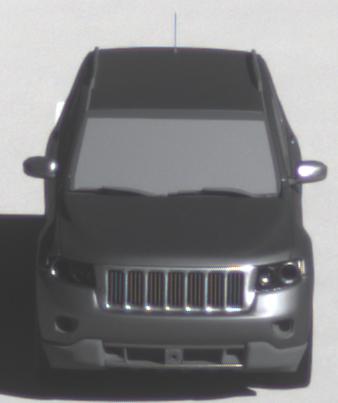
Make: Jeep
Model: Grand Cherokee
Detailed model: WK2
Model produced from: 2010
Model produced until: 2021
Doors: 5
Color: gray
Road condition: dry road
Daytime: morning or afternoon
Contrast: high contrast